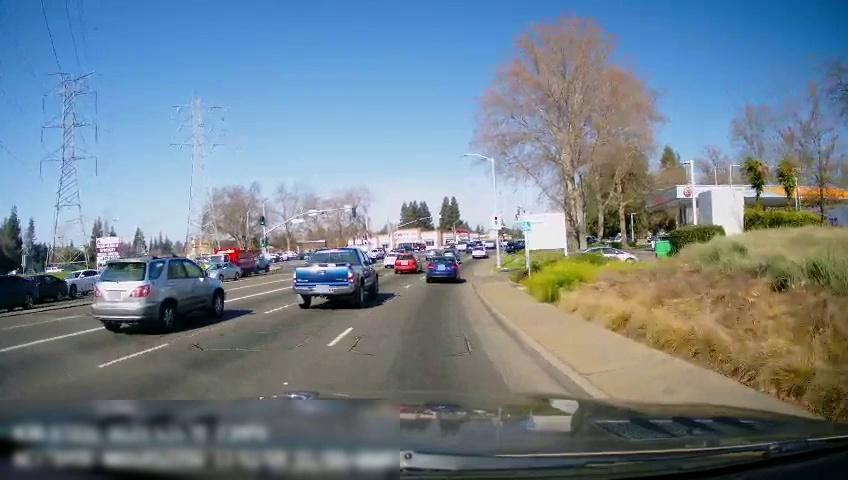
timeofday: Day
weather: Sunny
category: Drivable Space
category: Drivable Space
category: Vehicles | Car
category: Vehicles | Car
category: Vehicles | Car
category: Vehicles | Car
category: Vehicles | Truck
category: Vehicles | Car
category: Vehicles | Car
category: Vehicles | Car
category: Vehicles | Car
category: Vehicles | Truck
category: Vehicles | Car
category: Vehicles | Car
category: Vehicles | Car
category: Vehicles | Car
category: Vehicles | Car
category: Vehicles | SUV
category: Vehicles | Car
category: Vehicles | Car
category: Lanes | Current Lane
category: Lanes | Alternate Lane
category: Lanes | Opposite Lane
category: Lanes | Alternate Lane
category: Traffic | Lights
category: Traffic | Signs